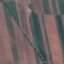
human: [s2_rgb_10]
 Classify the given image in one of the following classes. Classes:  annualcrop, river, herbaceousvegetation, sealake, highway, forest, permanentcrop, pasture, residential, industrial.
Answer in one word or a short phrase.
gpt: AnnualCrop